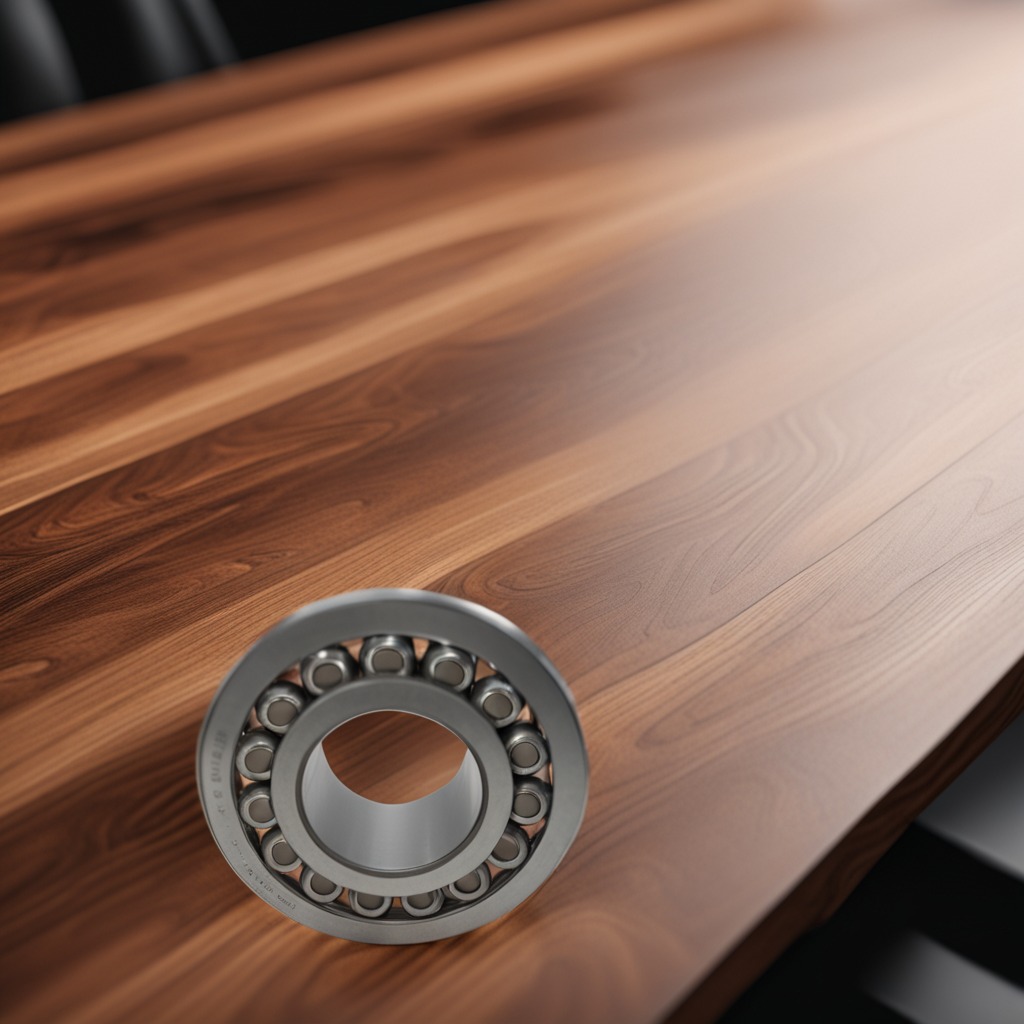
A metal ball bearing is lying on the wooden table.